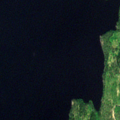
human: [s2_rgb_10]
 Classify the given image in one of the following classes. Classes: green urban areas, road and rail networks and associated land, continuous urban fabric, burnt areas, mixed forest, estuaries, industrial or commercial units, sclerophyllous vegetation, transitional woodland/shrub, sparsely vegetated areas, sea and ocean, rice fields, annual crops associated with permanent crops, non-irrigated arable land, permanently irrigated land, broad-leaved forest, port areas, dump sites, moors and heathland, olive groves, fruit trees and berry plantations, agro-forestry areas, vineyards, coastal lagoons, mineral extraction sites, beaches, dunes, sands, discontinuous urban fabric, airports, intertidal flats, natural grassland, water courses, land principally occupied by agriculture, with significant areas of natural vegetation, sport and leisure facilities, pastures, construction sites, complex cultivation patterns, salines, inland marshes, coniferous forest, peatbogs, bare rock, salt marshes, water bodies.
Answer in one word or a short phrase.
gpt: mixed forest, water bodies